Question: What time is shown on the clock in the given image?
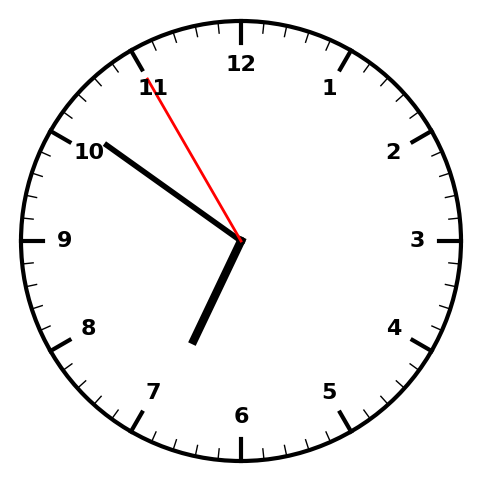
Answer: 06:50:55